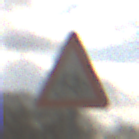
Verkehrszeichen: RadverkehrRechts
Umgebung: Outdoor, Suburban
Tageszeit: MorningAfternoon
Wetter: Overcast
Licht: Natural
Jahreszeit: NotSpecified
Kontrast: LowContrast